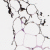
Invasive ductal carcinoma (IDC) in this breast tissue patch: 0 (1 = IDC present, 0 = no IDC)